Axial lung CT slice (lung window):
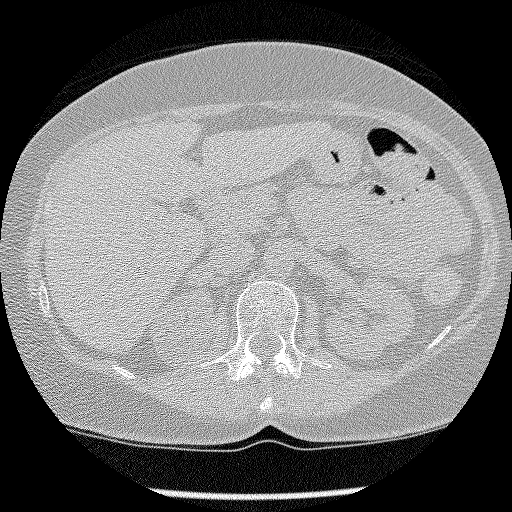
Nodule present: no